Interaction volume radius: 5 \u00c5
Interaction volume height: 10 \u00c5
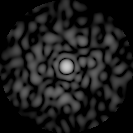
Disorder parameter: 0.8583